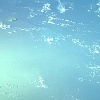
Label: water